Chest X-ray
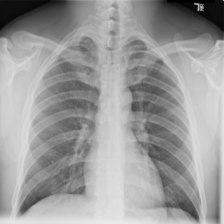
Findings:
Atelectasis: negative
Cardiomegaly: negative
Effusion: negative
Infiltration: negative
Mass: negative
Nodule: negative
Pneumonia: negative
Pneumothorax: negative
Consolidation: negative
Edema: negative
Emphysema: negative
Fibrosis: negative
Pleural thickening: negative
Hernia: negative